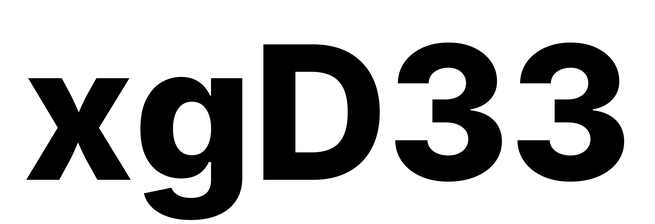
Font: Inter_ExtraBold